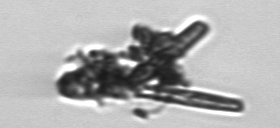
Label: Thalassionema